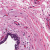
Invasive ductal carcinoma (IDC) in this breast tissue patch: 0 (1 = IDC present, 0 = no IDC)